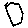
Label: hexagon